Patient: sex M, age 51
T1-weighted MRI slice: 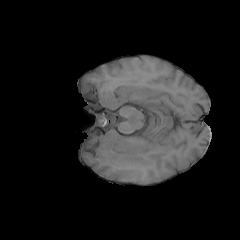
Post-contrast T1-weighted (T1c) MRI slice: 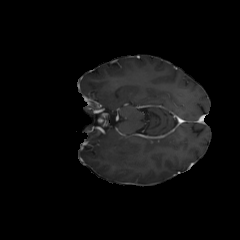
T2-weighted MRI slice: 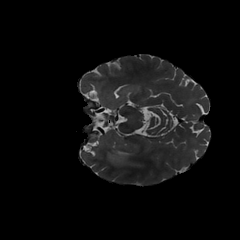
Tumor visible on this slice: yes
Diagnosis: Glioblastoma, IDH-wildtype
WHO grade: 4